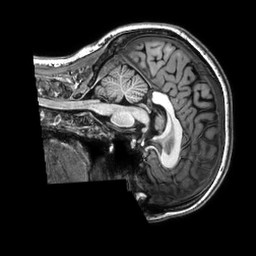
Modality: T1w
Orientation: sagittal
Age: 25
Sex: female
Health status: healthy
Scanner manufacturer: philips
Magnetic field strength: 3 T
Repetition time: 0.009 s
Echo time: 0.003996 s